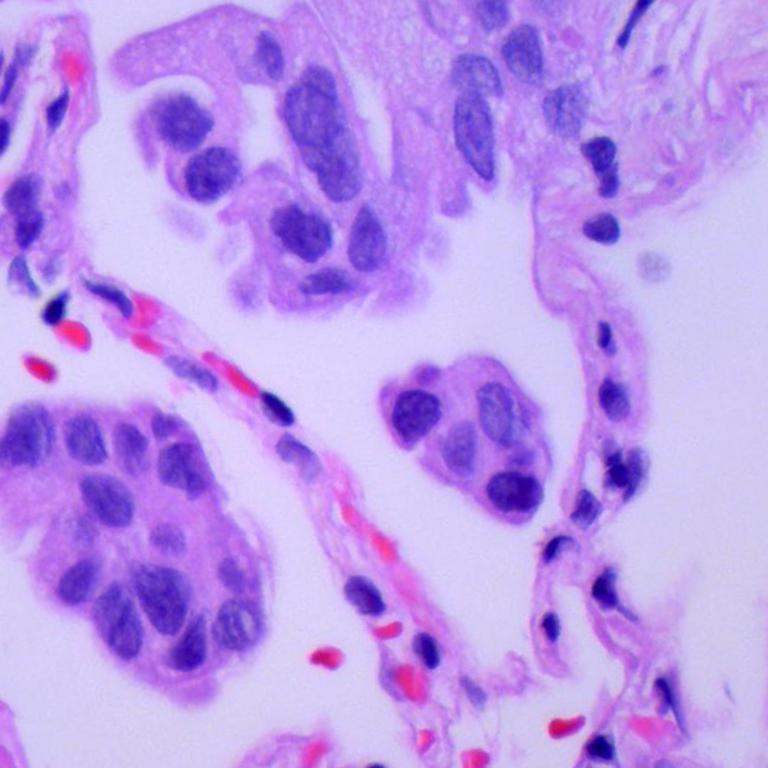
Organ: lung
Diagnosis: adenocarcinomas